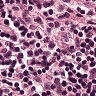
Metastatic tissue present: no